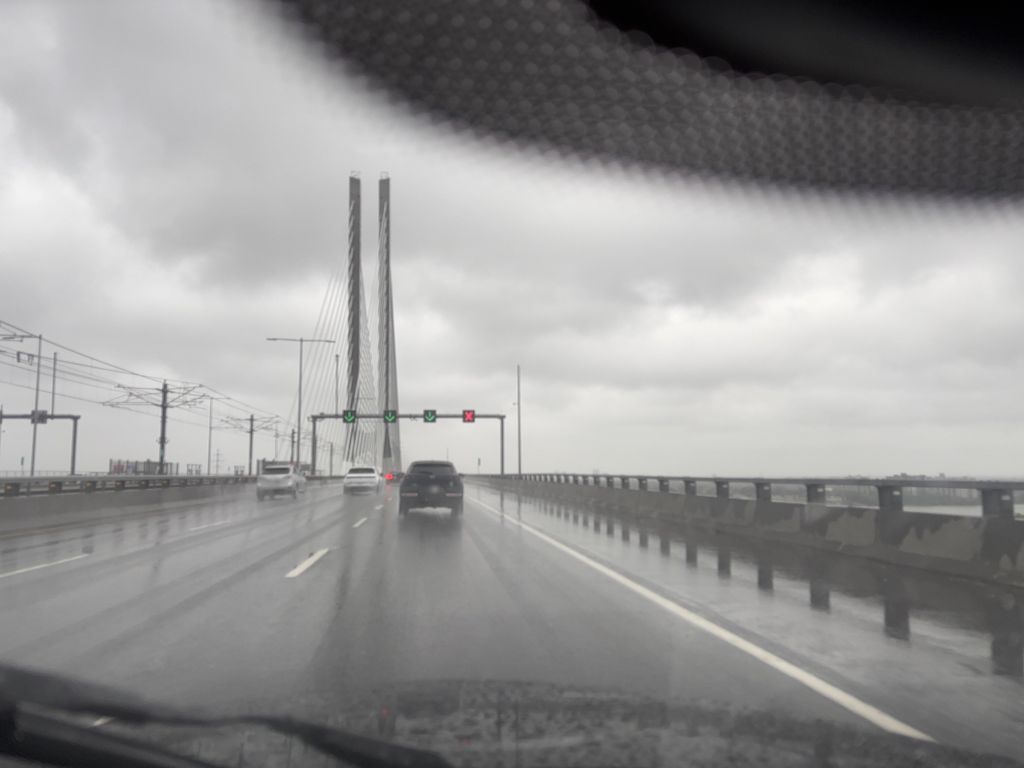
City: montreal